This grayscale texture is a bearing vibration snapshot reshaped row-by-row into a square image. Diagnose the bearing from this image, choosing from: normal, inner_race, outer_race, ball.
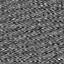
Answer: outer_race